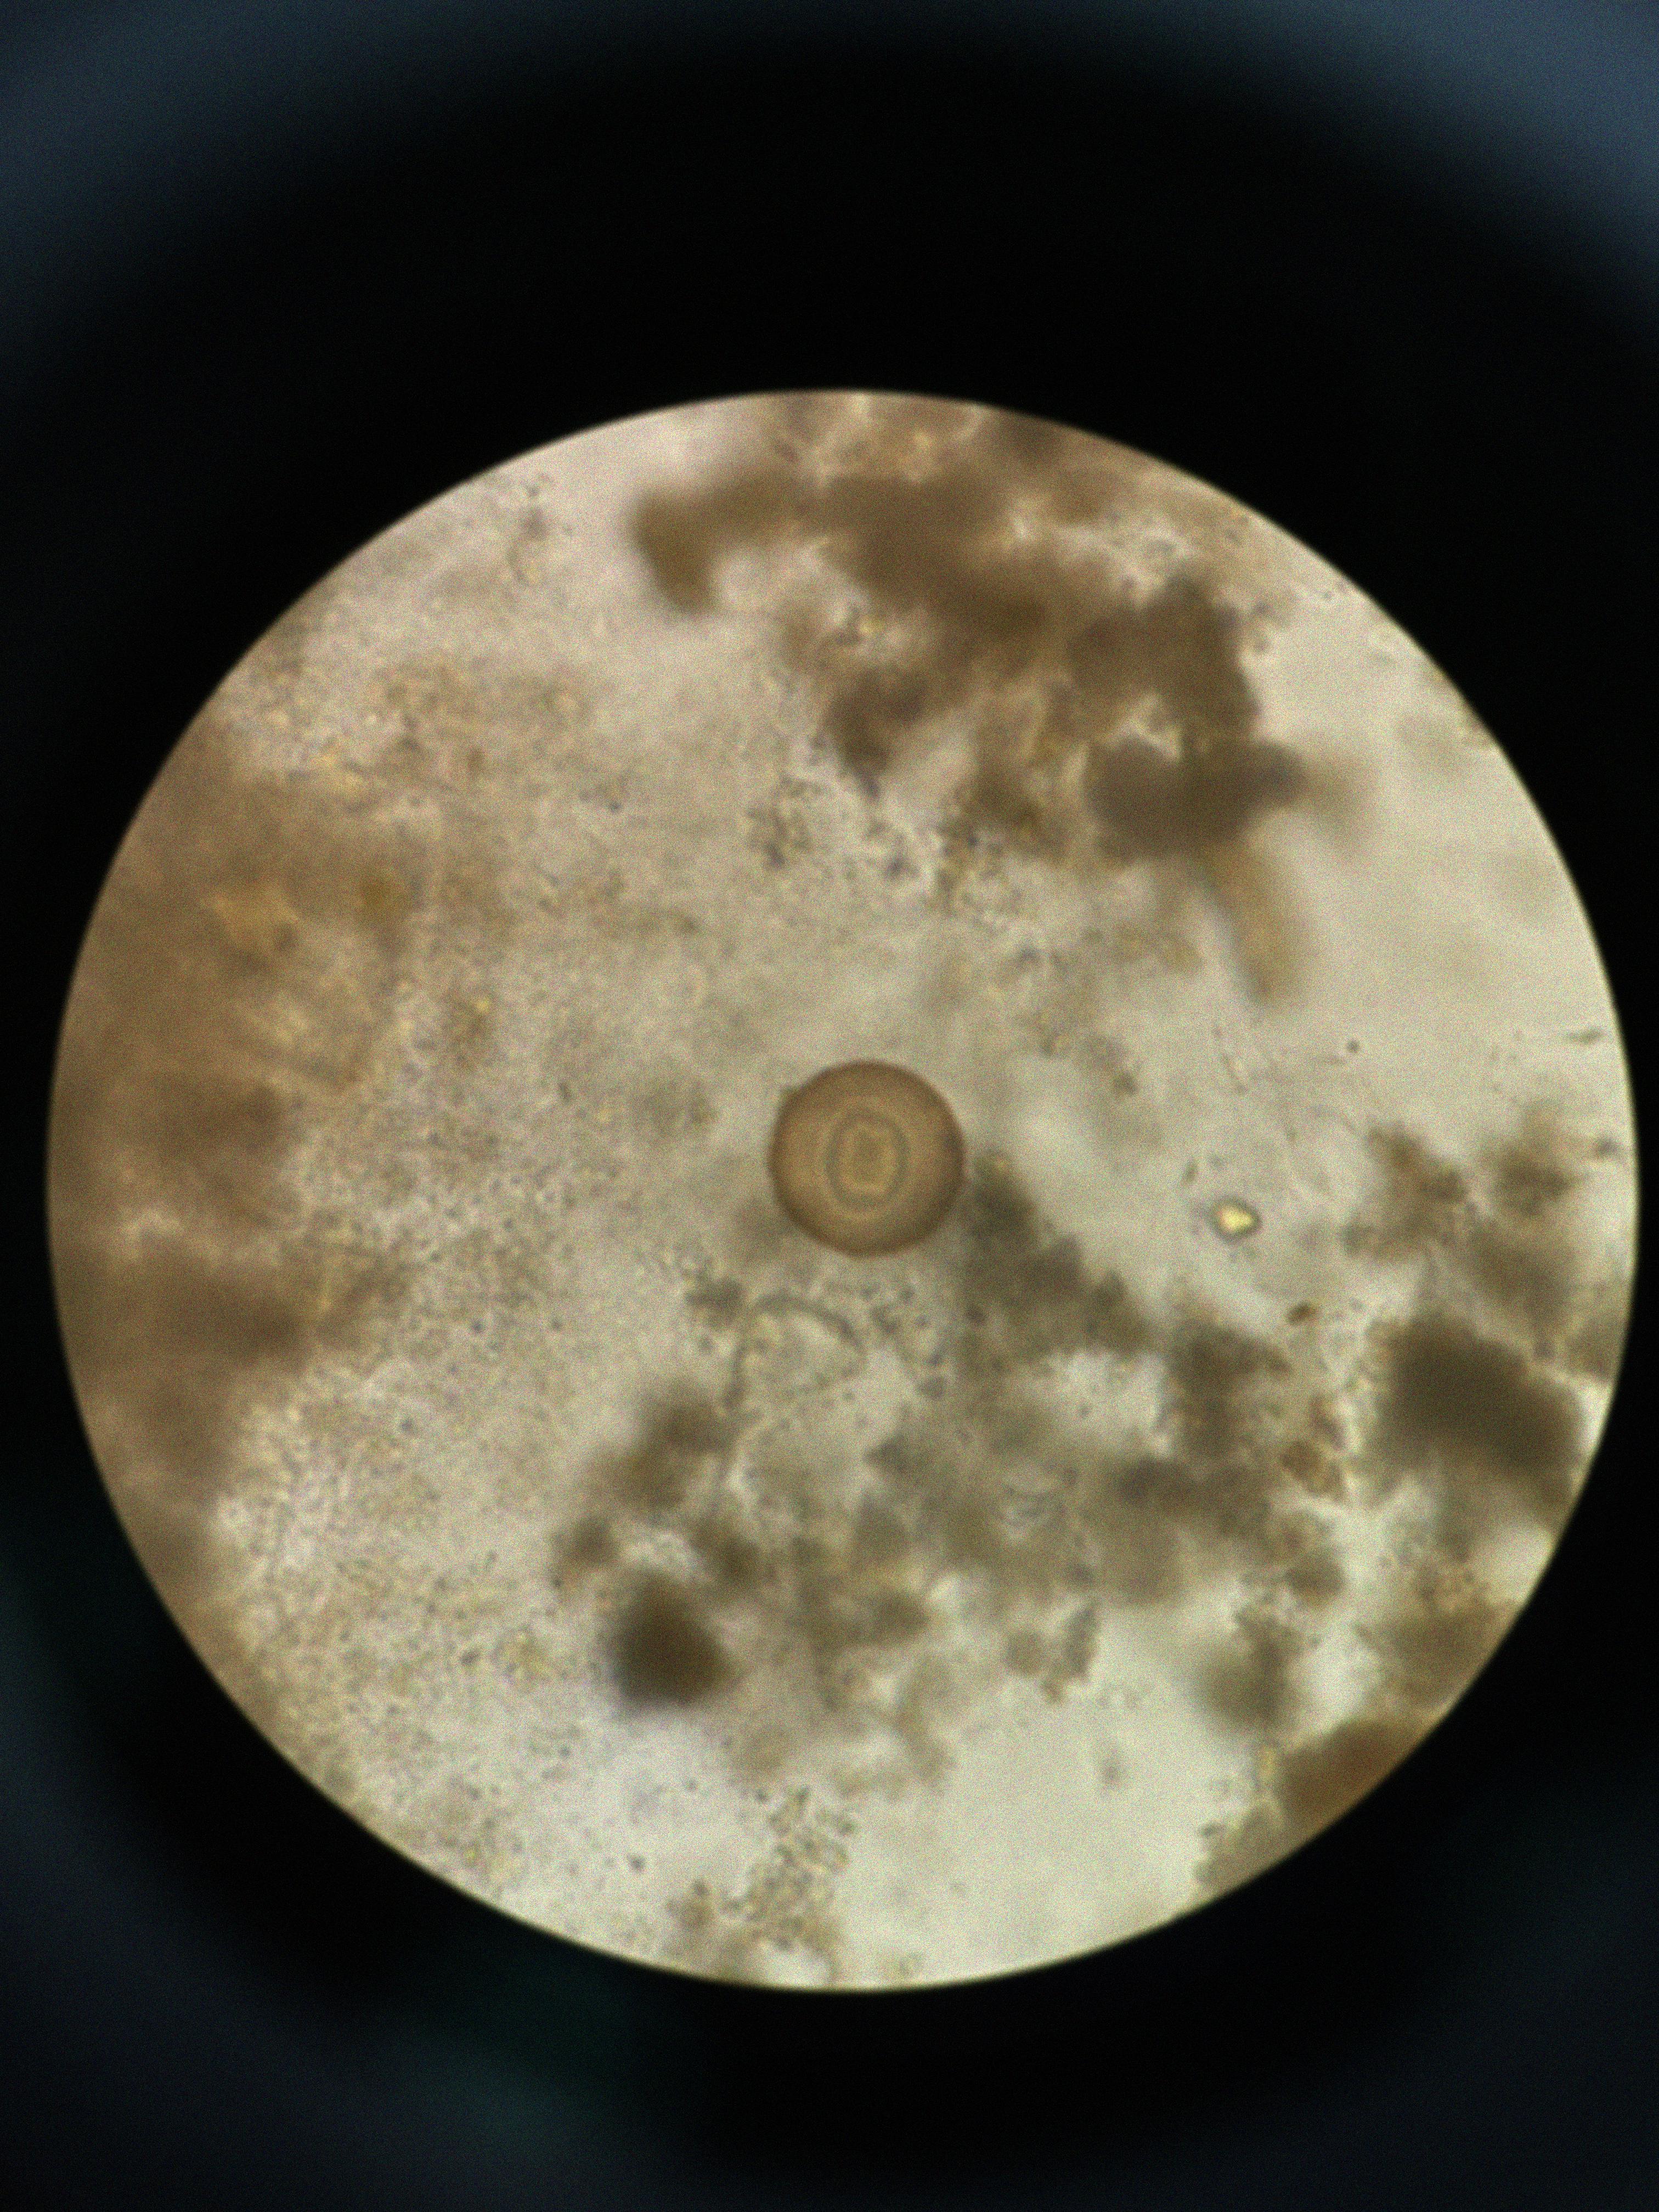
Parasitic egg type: Hymenolepis diminuta